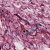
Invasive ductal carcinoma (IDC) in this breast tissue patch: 0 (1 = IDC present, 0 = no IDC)